Question: I downloaded this template locally (<URL> and then uploaded it on Bitbucket to be converted from Mix to Vite using Laravel Shift. However, when I ran it, I got the following.
> Failed to load resource: net::ERR_CONNECTION_REFUSED
vue-i18n.esm-bundler.js:39 You are running the esm-bundler build of vue-i18n. It is recommended to configure your bundler to explicitly
replace feature flag globals with boolean literals to get proper
tree-shaking in the final bundle.
initFeatureFlags @ vue-i18n.esm-bundler.js:39
app.js:45 Uncaught (in promise) ReferenceError: require is not defined
at resolve (app.js:45:24)
at m2 (createInertiaApp.js:8:52)
at exports.createInertiaApp (createInertiaApp.js:12:24)
at app.js:43:1
DevTools failed to load source map: Could not load content for chrome-extension://gighmmpiobklfepjocnamgkkbiglidom/browser-polyfill.js.map: System error: net::ERR_FILE_NOT_FOUND
Please see the screenshot for a better view of the error:

'''
import "./bootstrap";
import { createApp, h } from "vue";
import { createInertiaApp } from "@inertiajs/inertia-vue3";
import { InertiaProgress } from "@inertiajs/progress";
/* FontAwesome */
import { FontAwesomeIcon } from "@fortawesome/vue-fontawesome";
import "@/Sources/icons";
/* Multi-language */
import { createI18n } from "vue-i18n";
import generalLangBg from "@/Lang/bg/general_lang_bg";
import generalLangDe from "@/Lang/de/general_lang_de";
import generalLangEn from "@/Lang/en/general_lang_en";
import generalLangFr from "@/Lang/fr/general_lang_fr";
import generalLangRu from "@/Lang/ru/general_lang_ru";
import generalLangTr from "@/Lang/tr/general_lang_tr";
import generalLangZh from "@/Lang/zh/general_lang_zh";
const i18n = createI18n({
legacy: false,
locale: "en",
fallbackLocale: "en",
fallbackRoot: "en",
messages: {
bg: generalLangBg,
de: generalLangDe,
en: generalLangEn,
fr: generalLangFr,
ru: generalLangRu,
tr: generalLangTr,
zh: generalLangZh,
},
});
/* Highlighter */
import VueHighlightJS from 'vue3-highlightjs'
const appName =
window.document.getElementsByTagName("title")[0]?.innerText || "Laravel";
createInertiaApp({
title: (title) => '${title} - ${appName}',
resolve: (name) => require('./Pages/${name}.vue'),
setup({ el, app, props, plugin }) {
return createApp({ render: () => h(app, props) })
.use(plugin)
.use(i18n)
.use(VueHighlightJS)
.component("icon", FontAwesomeIcon)
.mixin({ methods: { route } })
.mount(el);
},
});
InertiaProgress.init({ color: "#4B5563" });
'''
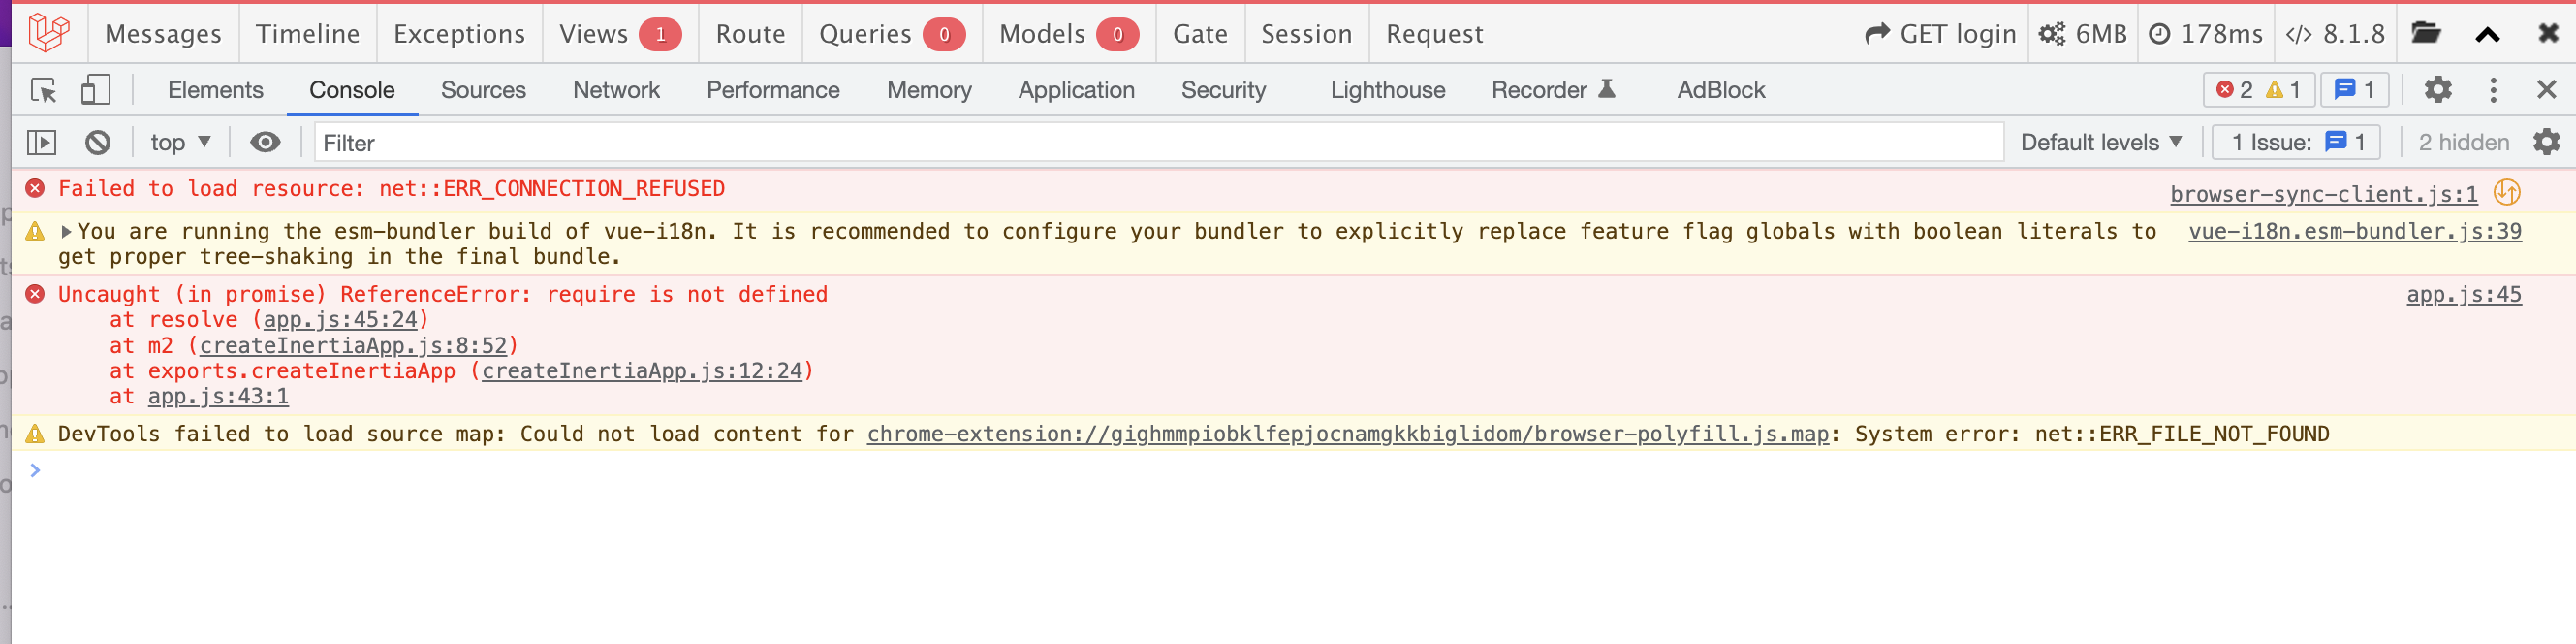
Answer: There should never be require in source code when using Vite. It's ESM only.
edit your app.js to import .vue files
'''
createInertiaApp({
resolve: (name) => import('./Pages/${name}.vue'),
setup(...
'''